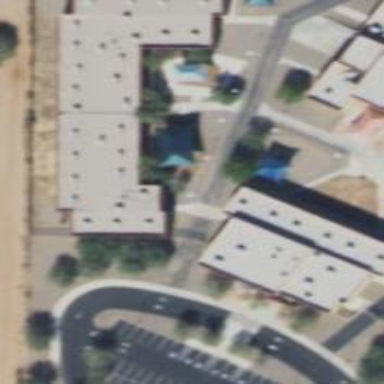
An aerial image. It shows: School building.